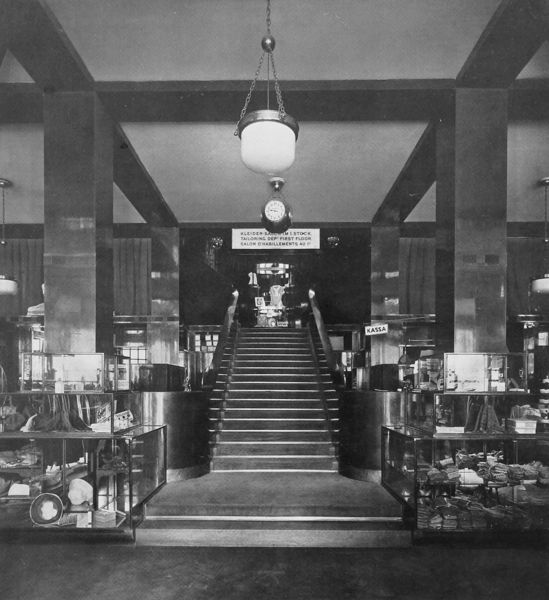
Titel: Michaelerhaus
Künstler: Adolf Loos
Standort: Wien, Michaelerplatz (EU - AUT)
Schlagwörter: glas, lampe, pfeiler, säule, säulen, zimmer, haus, architektur, innenraum, boden, decke, leuchte, frontal, laden, treppe, uhr, stufen, foto, fotografie, hängen, verkauf, einkauf, kasse, ausstellung, küche, frontalansicht, treppenhaus, sammlung, museum, art deco, vitrinen, buden, luxus, hängelampe, verkaufsraum, shopping, schaukästen, 20. jahrhundert, einkaufshale